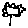
Label: flower